Aerial crown-view tile of a tropical tree (Barro Colorado Island, Panama), acquired 20240813:
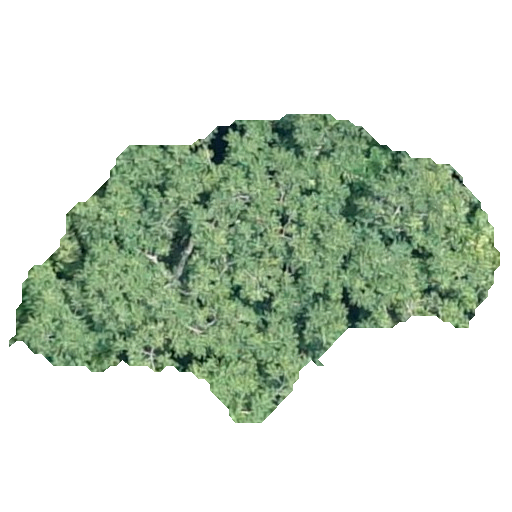
Species: Spondias radlkoferi
GBIF accepted scientific name: Spondias radlkoferi
Crown area: 141.186 m²